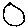
Label: circle